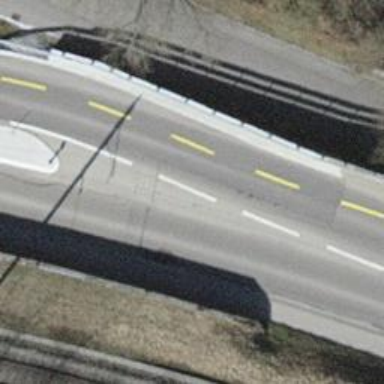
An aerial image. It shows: Primary highway with asphalt surface. There is track cycleway on the left.